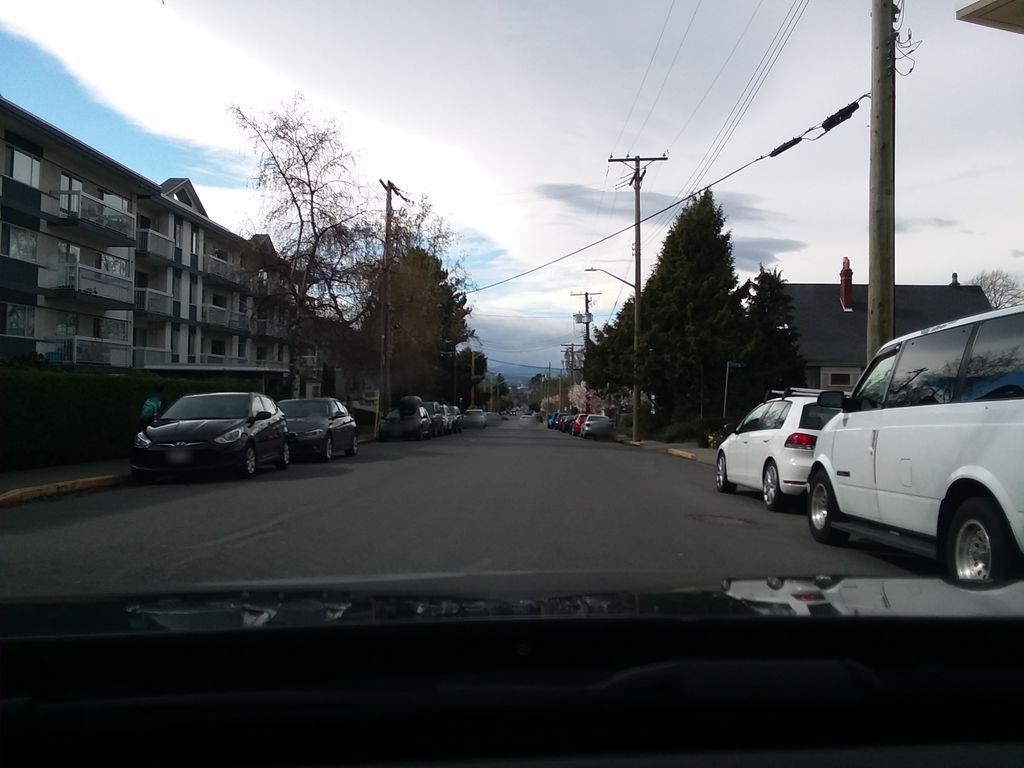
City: victoria